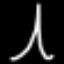
Label: The Eiffel Tower